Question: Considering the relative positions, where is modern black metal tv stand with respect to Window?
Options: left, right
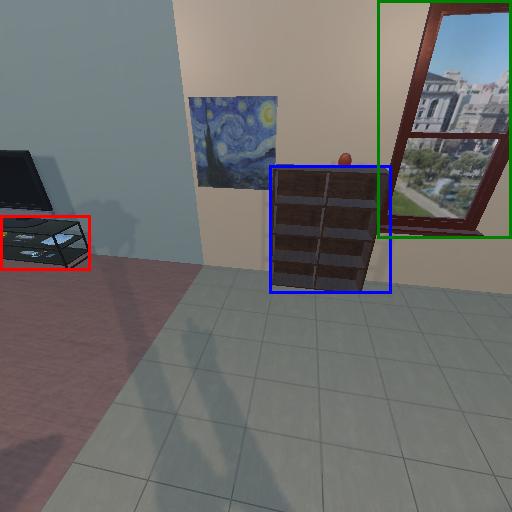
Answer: left